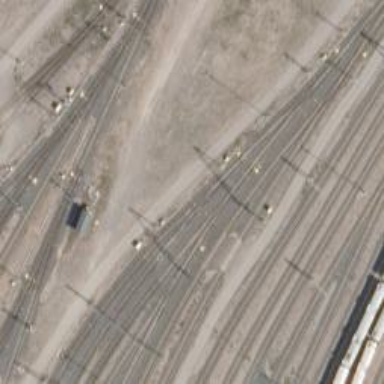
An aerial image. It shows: Rail yard with electrified contact lines for the railway.